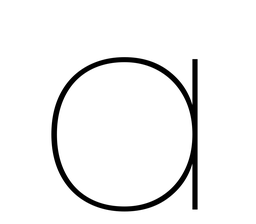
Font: Poppins-Thin